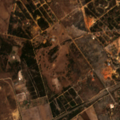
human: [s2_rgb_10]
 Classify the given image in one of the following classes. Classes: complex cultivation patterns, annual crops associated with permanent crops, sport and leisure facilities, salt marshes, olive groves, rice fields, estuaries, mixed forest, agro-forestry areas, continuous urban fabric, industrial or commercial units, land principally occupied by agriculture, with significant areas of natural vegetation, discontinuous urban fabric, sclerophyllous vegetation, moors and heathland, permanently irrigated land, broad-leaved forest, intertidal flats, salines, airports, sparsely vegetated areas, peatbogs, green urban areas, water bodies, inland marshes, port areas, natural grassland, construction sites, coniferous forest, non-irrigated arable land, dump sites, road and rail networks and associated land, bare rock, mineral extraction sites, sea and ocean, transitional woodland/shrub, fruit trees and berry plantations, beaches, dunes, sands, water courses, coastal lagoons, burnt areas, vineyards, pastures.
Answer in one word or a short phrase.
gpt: industrial or commercial units, transitional woodland/shrub